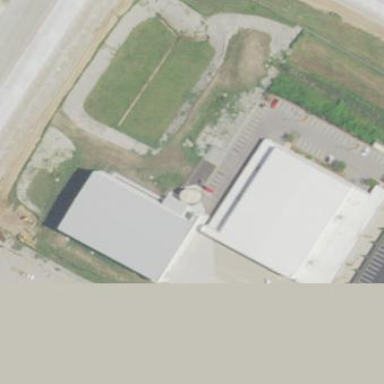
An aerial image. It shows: Hangar building.